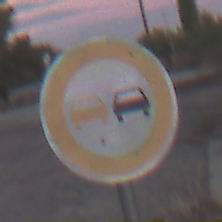
Verkehrszeichen: Ueberholverbot
Umgebung: Outdoor, Suburban
Tageszeit: SunriseSunset
Wetter: PartlyCloudy
Licht: Natural
Jahreszeit: NotSpecified
Kontrast: LowContrast